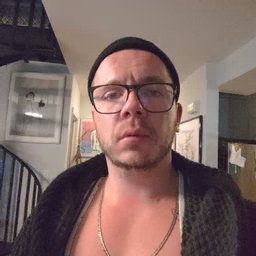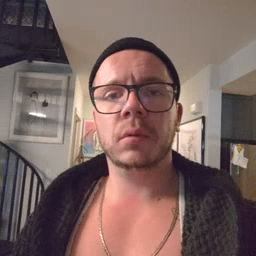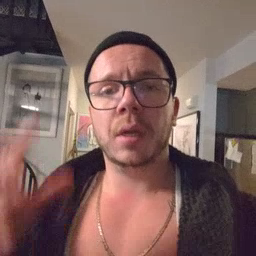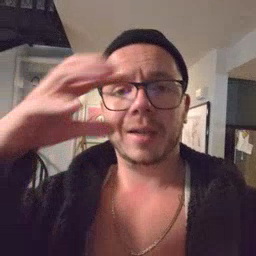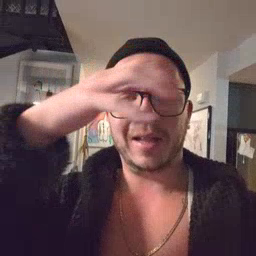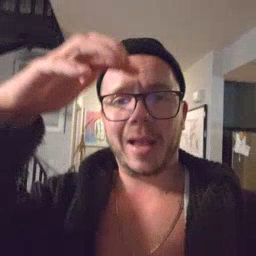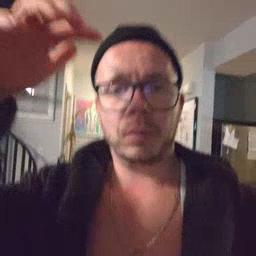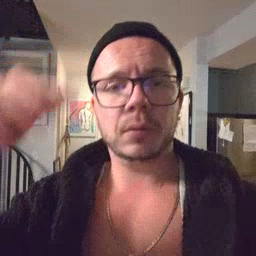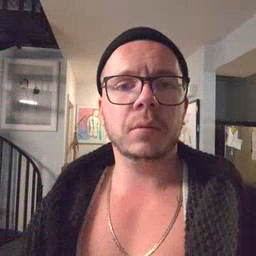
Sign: cloud